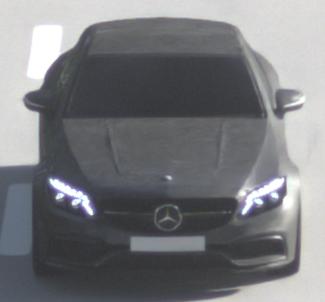
Make: Mercedes-Benz
Model: C 43 AMG
Detailed model: C-Class (205) AMG Limousine
Model produced from: 2016/10
Model produced until: 2018/04
Doors: 4
Color: gray
Road condition: dry road
Daytime: morning or afternoon
Contrast: low contrast